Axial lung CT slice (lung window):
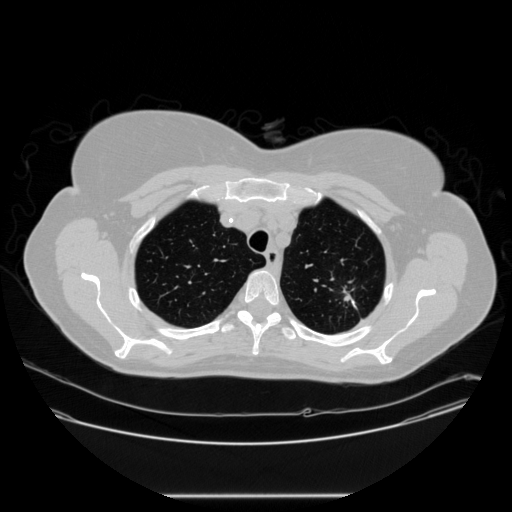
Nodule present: no